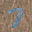
Label: 7